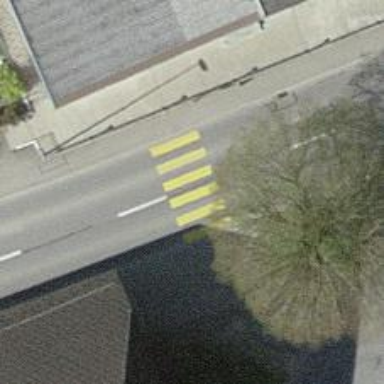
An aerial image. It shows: Marked crossing on the road.